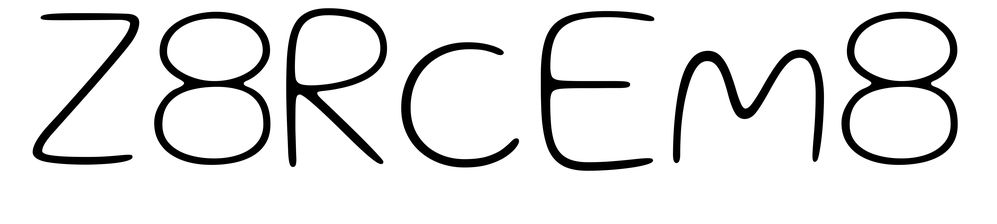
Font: Gluten_Thin